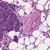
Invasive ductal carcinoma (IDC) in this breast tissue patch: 1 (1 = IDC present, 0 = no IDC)